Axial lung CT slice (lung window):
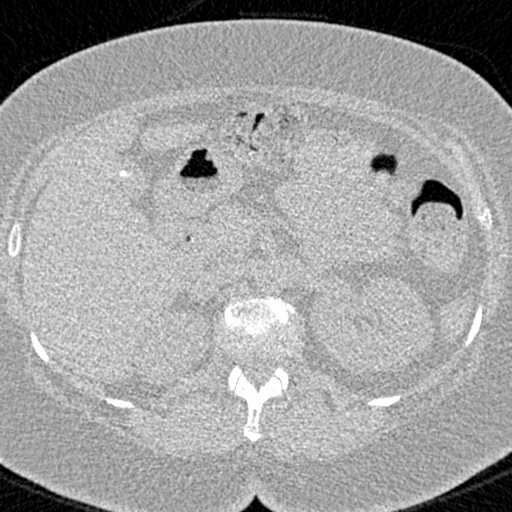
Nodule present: no